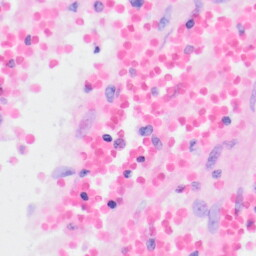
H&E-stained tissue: Kidney